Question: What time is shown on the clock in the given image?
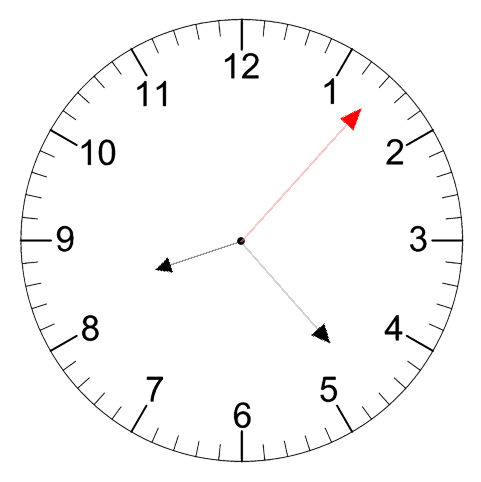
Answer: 08:23:07